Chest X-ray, AP view. Patient: 17 years old, sex M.
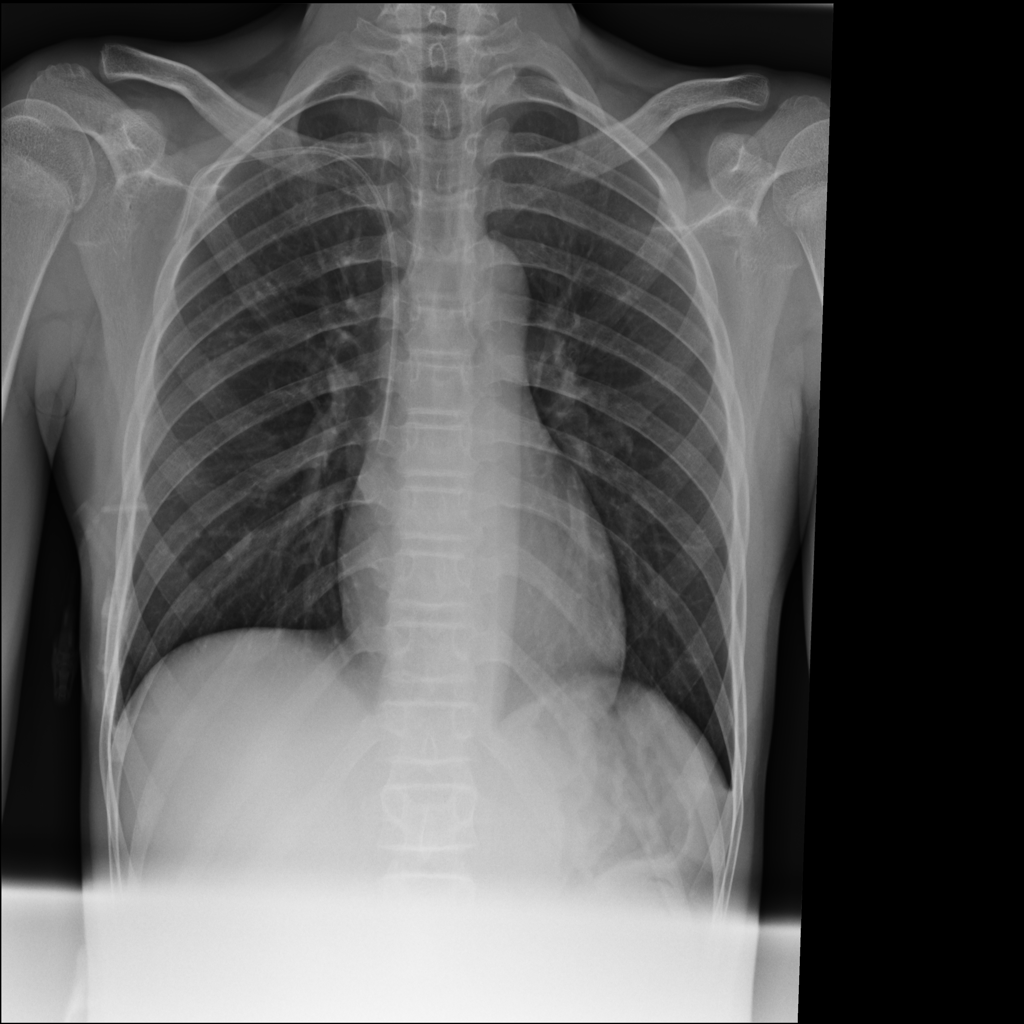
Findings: No Finding